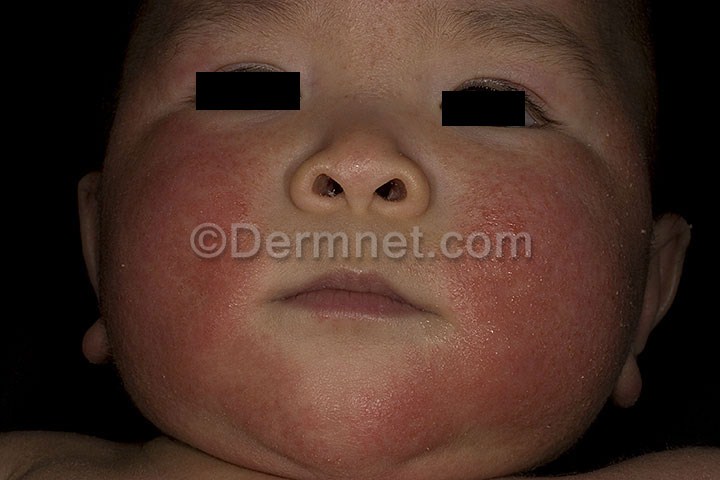
Disease: Atopic Dermatitis Photos